Question: '''
import QtQuick 2.4
import QtQuick.Window 2.2
Window
{
visible: true
height: 500
width: 500
property VisualItemModel contentToBeShownOnTabClick : visualItemModelDemo
property variant tabLabels : ["Navigation", "Payload", "System Control"]
VisualItemModel
{
id: visualItemModelDemo
Rectangle
{
id: navigationTab
color: "green"
height: 200
width: 200
}
Rectangle
{
id: navigationTab1
color: "darkgreen"
height: 200
width: 200
}
Rectangle
{
id: navigationTab2
color: "lightgreen"
height: 200
width: 200
}
}
MainForm
{
Component
{
id: tabsOnBottomComponent
Repeater
{
model: tabLabels
// The Tabs
Rectangle
{
id: tabsOnBottom
// This anchoring places the tabs on the outer top of the parent rectangle.
anchors.top: parent.bottom
anchors.topMargin: 180
color: "lightsteelblue"
border.color: "steelblue"
border.width: 2
implicitWidth: Math.max ((labelTabsBottom.width + 4), 80)
implicitHeight: 20
radius: 2
// Tabs Text/Label
Text
{
id: labelTabsBottom
anchors.centerIn: parent
color: "white"
rotation: 0
// With reference to mode: tabLabels
text: modelData
font.pointSize: 11
}
MouseArea
{
anchors.fill: parent
onClicked: bottomTabClicked (index);
}
}
}
}
Rectangle
{
// The things which get displayed on clicking of a tab will be shown in this rectangle.
id: areaForTabContents
border.color: "black"
border.width: 10
height: parent.height
width : parent.width
color : "pink"
// These are the tabs displayed in one row - horizontally.
Row
{
id: horizontalTabs
Loader
{
anchors.fill: parent
sourceComponent: tabsOnBottomComponent
}
}
}
anchors.fill: parent
}
}
'''
This gets shown as follows:

whereas I want it to see 3 rectangles there side by side.
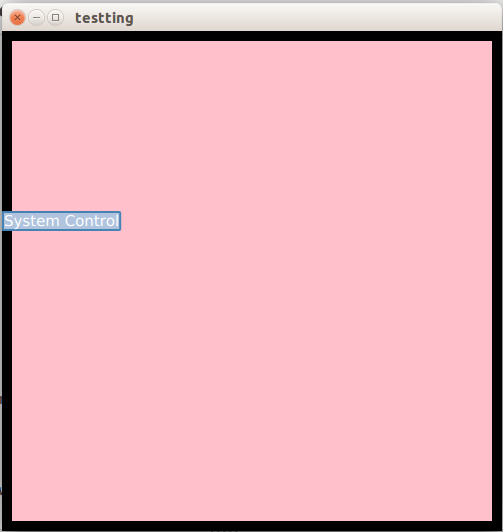
Answer: 'Loader' is not a transparent type w.r.t. the containing type, 'Row' in this case. I think this is an issue related to <URL> and the way 'Repeater' works. From the documentation of the latter:
> Items instantiated by the 'Repeater' are inserted, in order, as 'Repeater'. The insertion starts immediately after the 'Repeater''s position in its parent stacking list. This allows a 'Repeater' to be used inside a layout.
The 'Rectangle's are indeed added to the parent which is the 'Loader', they - 'Loader' does not provide a positioning policy - then they are added to the 'Row' resulting in just one 'Item' (the last one) to be visible.
You can tackle the problem with few different approaches, depending on the properties you want to maintain or not. I would get rid of anchoring in the 'Component' and move it to the containing 'Row'. A too specific anchoring inside a 'Component' could be a pain in the neck when it is instanced and used all over a (not so small) project.
As a first approach you can re-parent the 'Repeater' to the 'Row', i.e. you can rewrite code as:
'''
Row
{
id: horizontalTabs
Loader
{
sourceComponent: tabsOnBottomComponent
onLoaded: item.parent = horizontalTabs
}
}
'''
However this would result in warnings due to the 'Component' anchoring references not working as expected any more.
If you still want to maintain the anchoring, as defined in the 'Component', and off-load the creation, you can go for the dynamic way (if the semantics fits in your use case), i.e. you can use <URL>. This way you totally avoid the 'Loader' and the related issue. For instance, you can create the 'Repeater' once the 'Row' has completed its creation:
'''
Row
{
id: horizontalTabs
Component.onCompleted: tabsOnBottomComponent.createObject(horizontalTabs)
}
'''
Clearly, the creation code can be move anywhere else, depending on your needs.